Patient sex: M
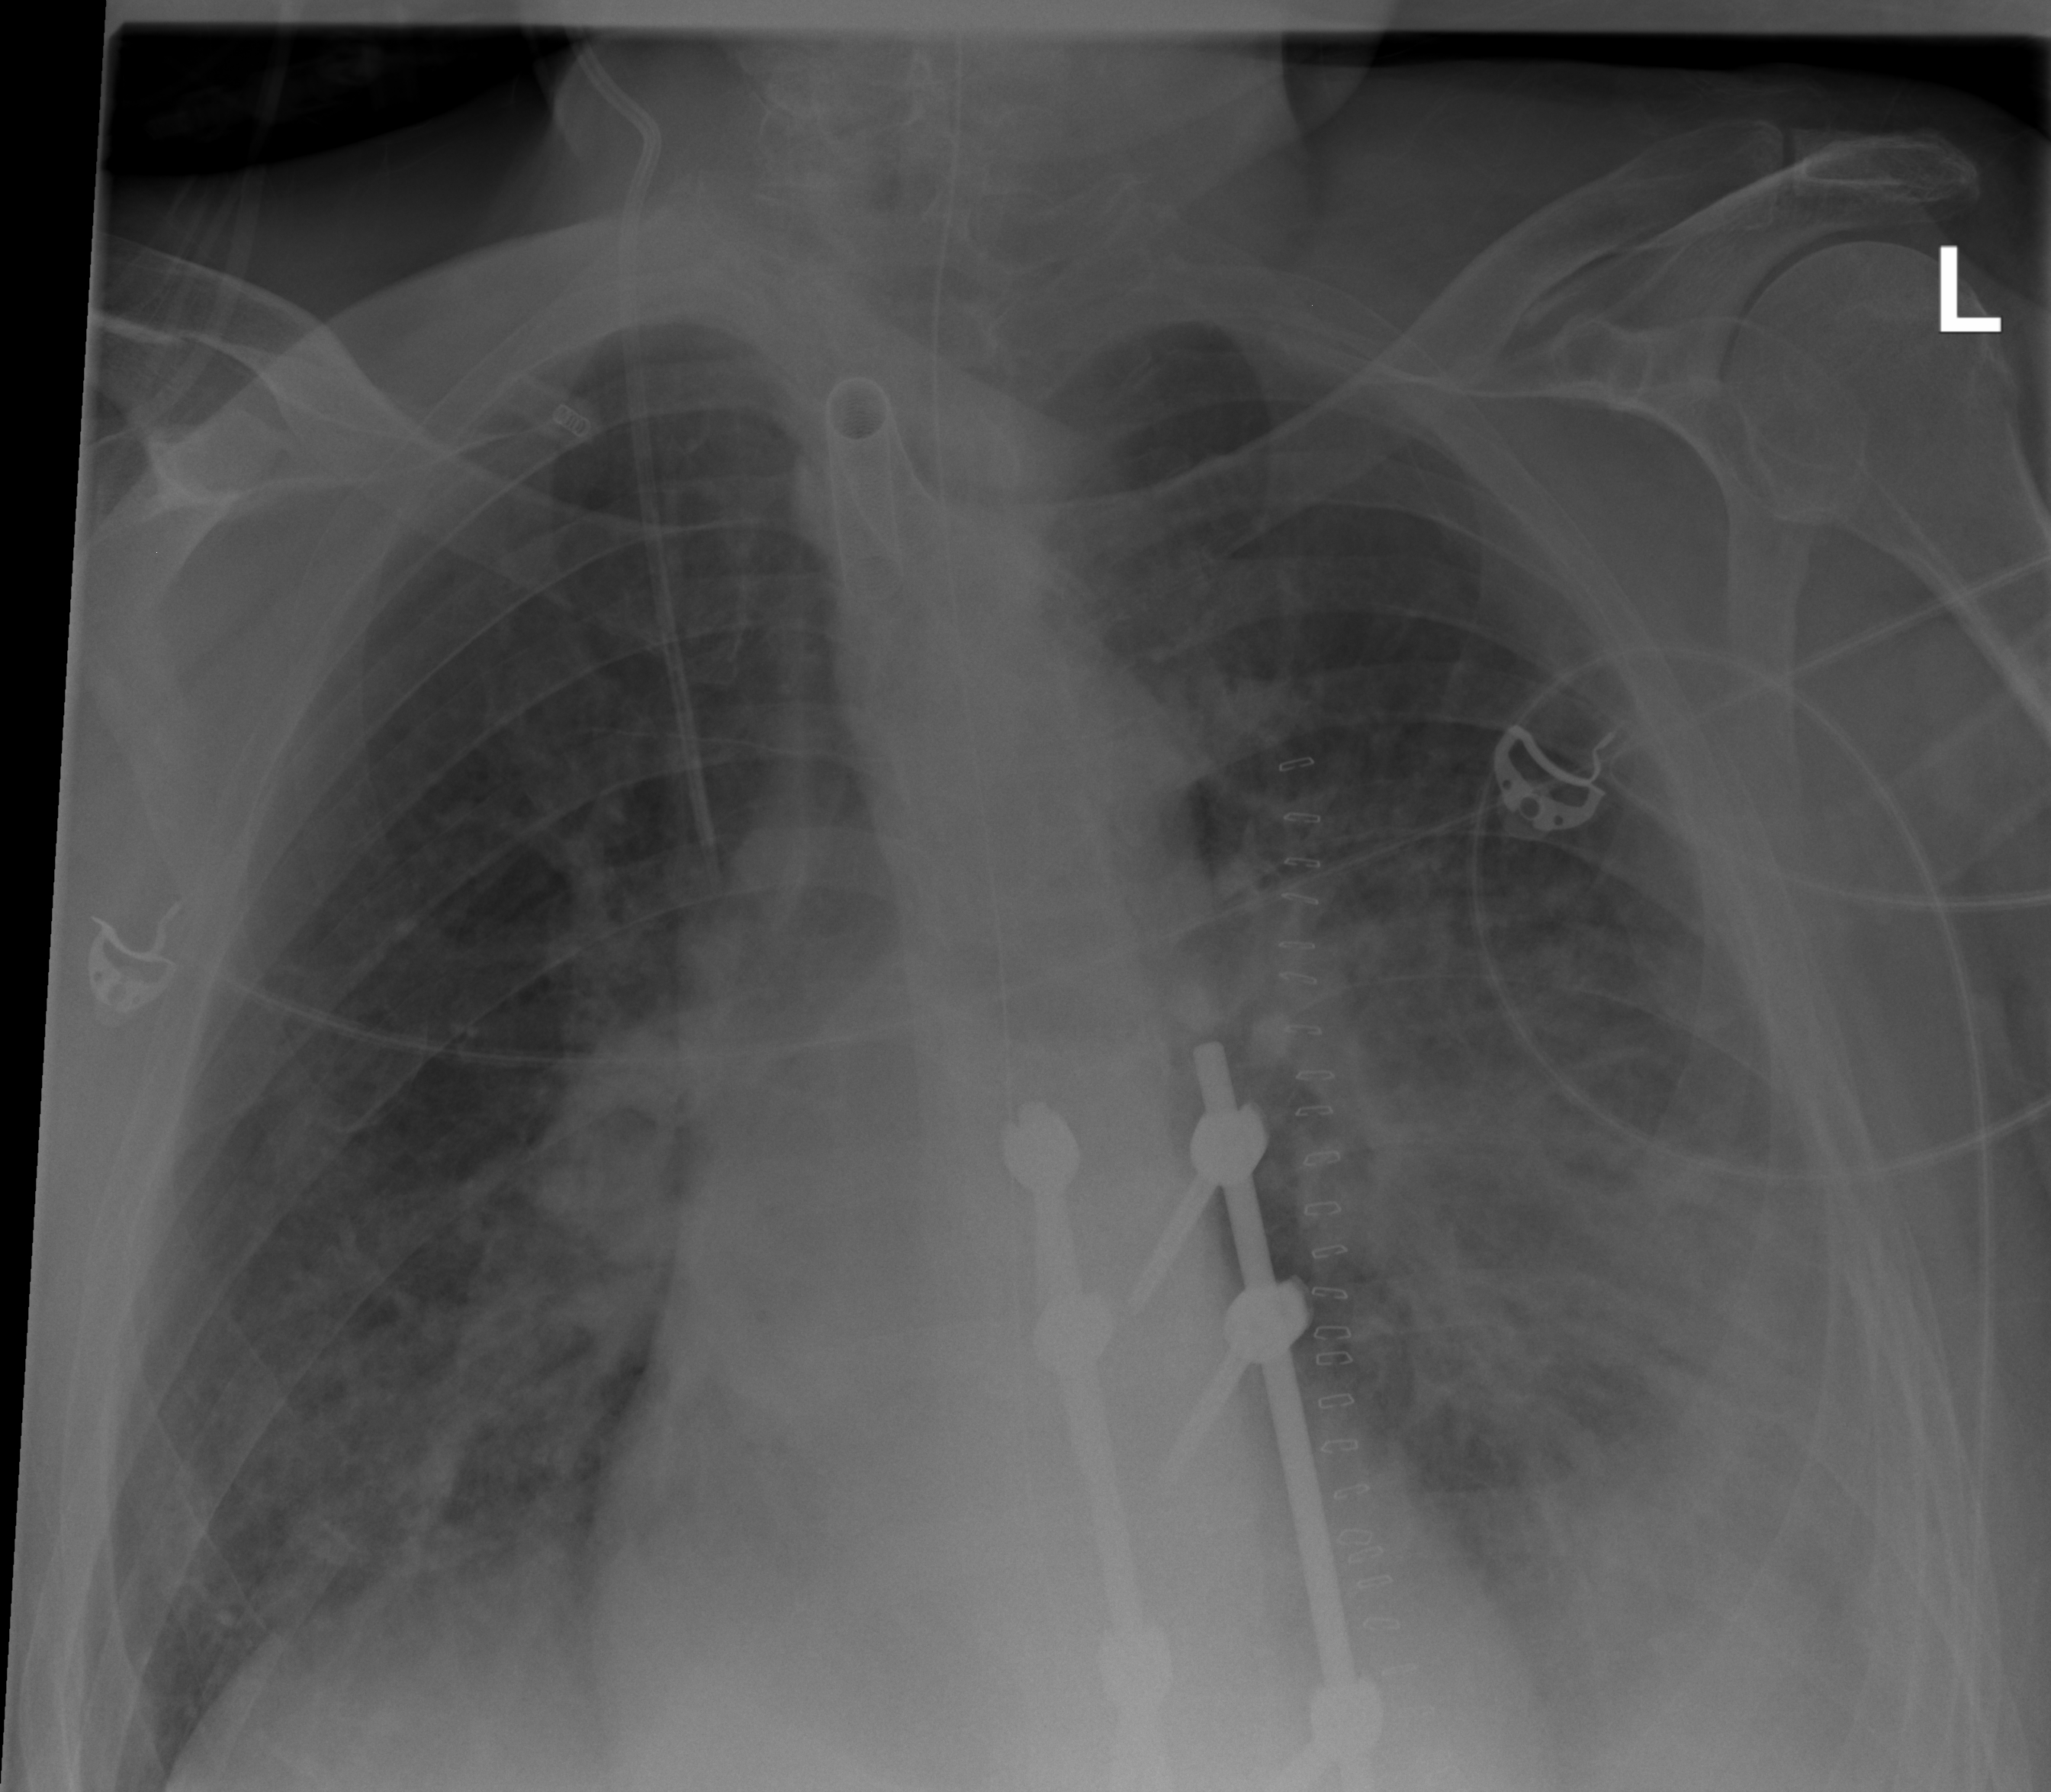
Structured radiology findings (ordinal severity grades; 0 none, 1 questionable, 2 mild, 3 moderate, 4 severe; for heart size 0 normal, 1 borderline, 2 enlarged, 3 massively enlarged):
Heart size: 2
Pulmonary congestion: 2
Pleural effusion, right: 2
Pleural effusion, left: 3
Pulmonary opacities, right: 2
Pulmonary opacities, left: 2
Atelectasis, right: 2
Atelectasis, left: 2